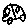
Label: car